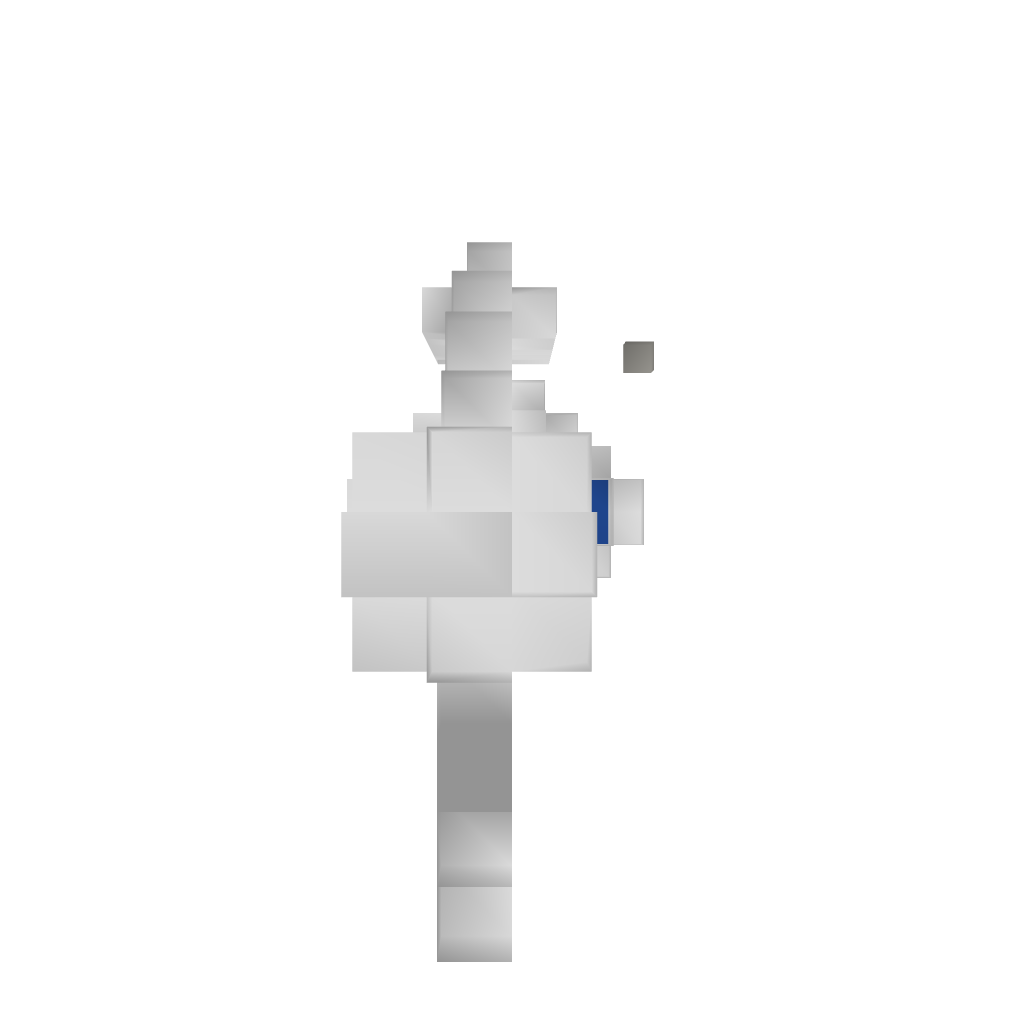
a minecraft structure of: Thunder Gun